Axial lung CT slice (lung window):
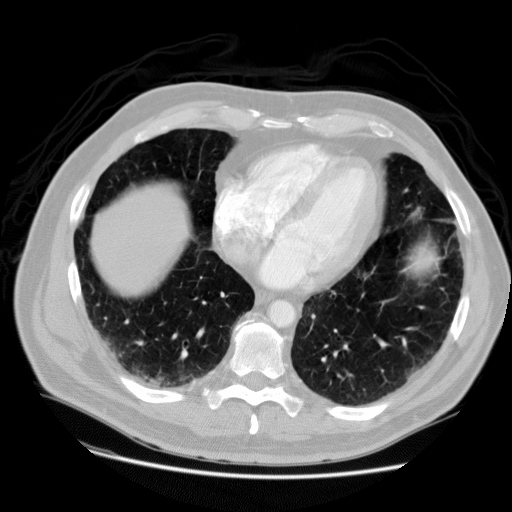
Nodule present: no